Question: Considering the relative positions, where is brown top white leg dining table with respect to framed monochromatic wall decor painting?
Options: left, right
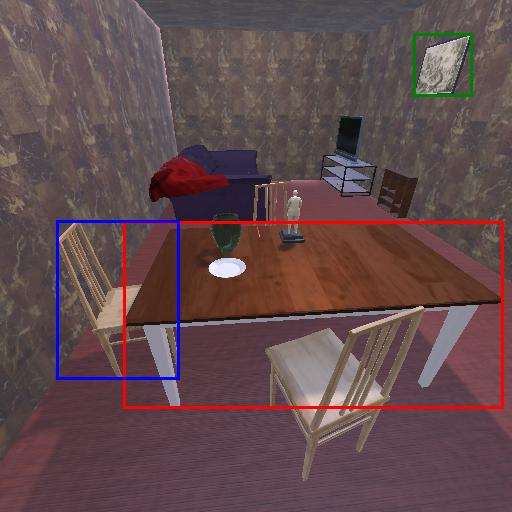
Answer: left